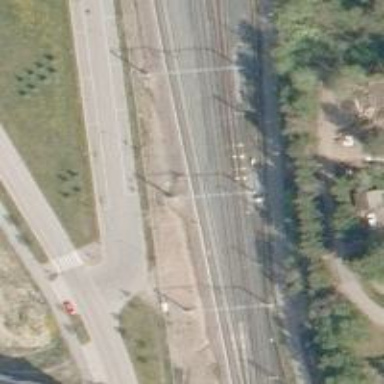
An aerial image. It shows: Contact line indicates electrification.